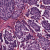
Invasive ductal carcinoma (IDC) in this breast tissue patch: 1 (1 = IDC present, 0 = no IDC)